Interaction volume radius: 5 \u00c5
Interaction volume height: 20 \u00c5
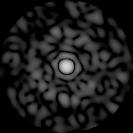
Disorder parameter: 0.8554